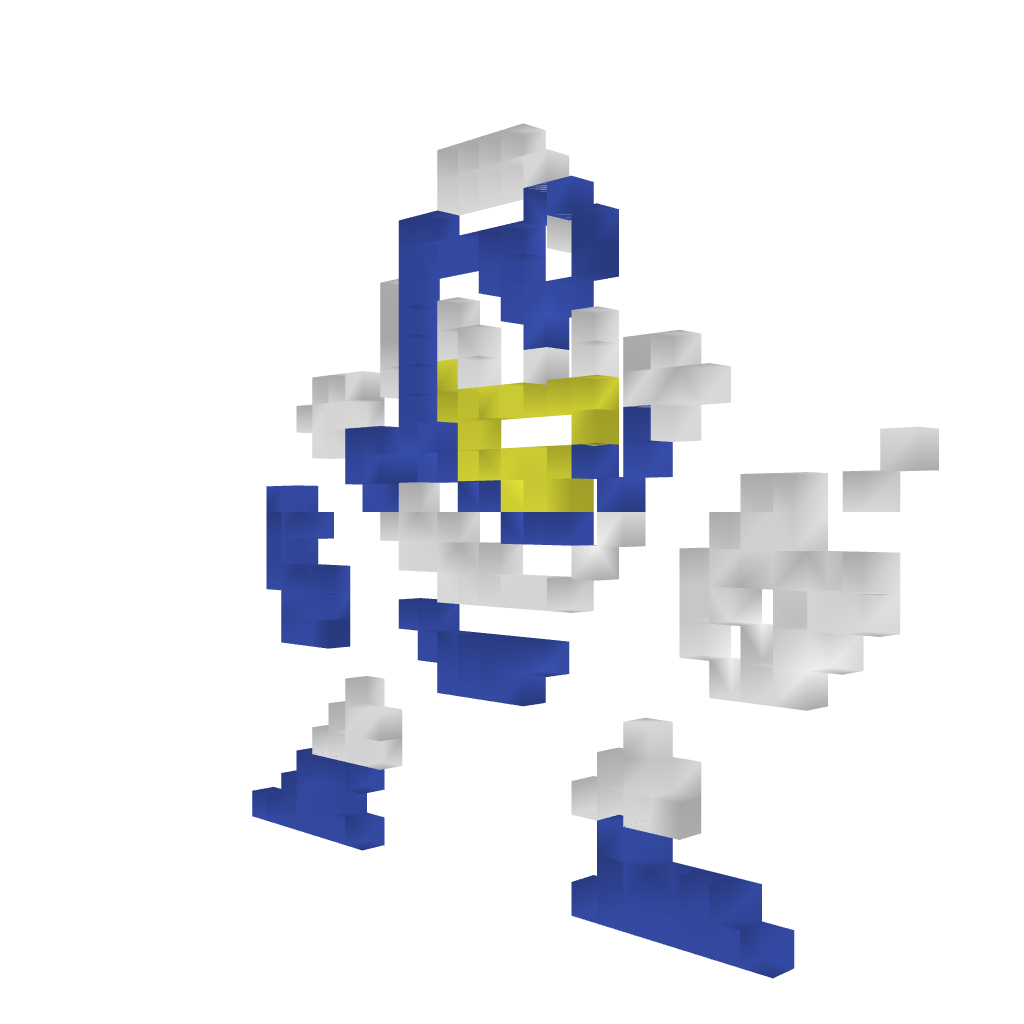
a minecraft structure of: Flashman (ErnieCIII) bad low quality